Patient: sex M, age 69
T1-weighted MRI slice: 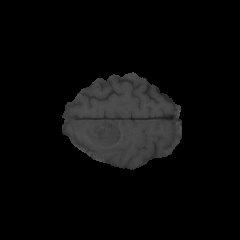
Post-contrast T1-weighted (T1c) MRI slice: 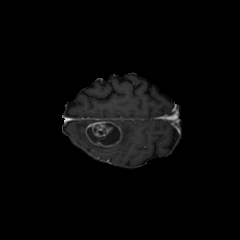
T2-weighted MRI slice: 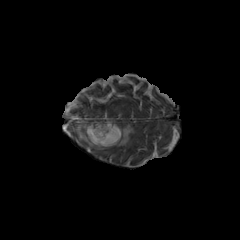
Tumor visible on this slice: yes
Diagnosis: Glioblastoma, IDH-wildtype
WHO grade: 4